Aerial crown-view tile of a tropical tree (Barro Colorado Island, Panama), acquired 20250217:
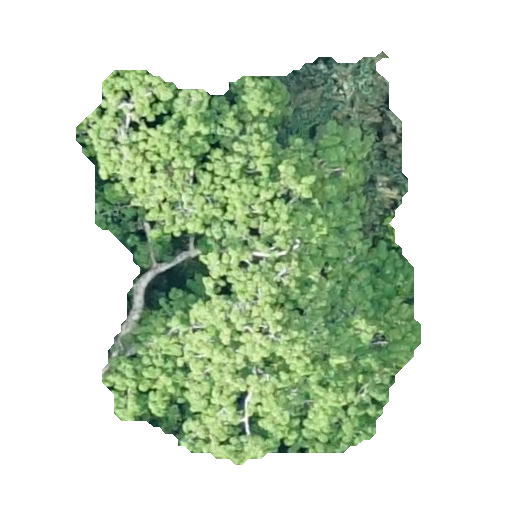
Species: Ceiba pentandra
GBIF accepted scientific name: Ceiba pentandra
Crown area: 157.624 m²